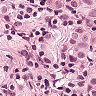
Metastatic tissue present: yes